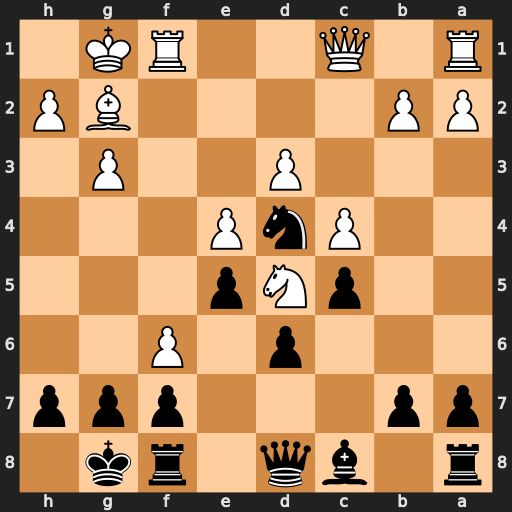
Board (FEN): r1bq1rk1/pp3ppp/3p1P2/2pNp3/2PnP3/3P2P1/PP4BP/R1Q2RK1
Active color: b
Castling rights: -
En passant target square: -
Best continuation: Ne2+ Kh1 Nxc1